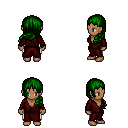
a pixel art fantasy rpg character, female body template, human, dark skin, red robe, white pants, green left-swept hairstyle, four views (front, back, left, right), 2x2 character sprite sheet, small pixel art, hard edges, no anti-aliasing